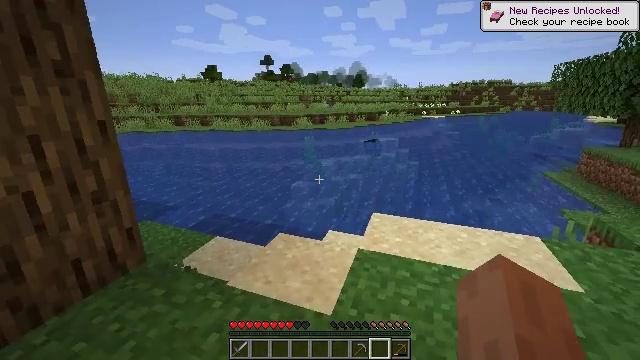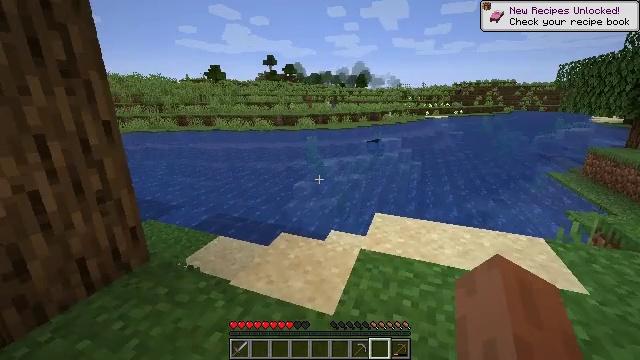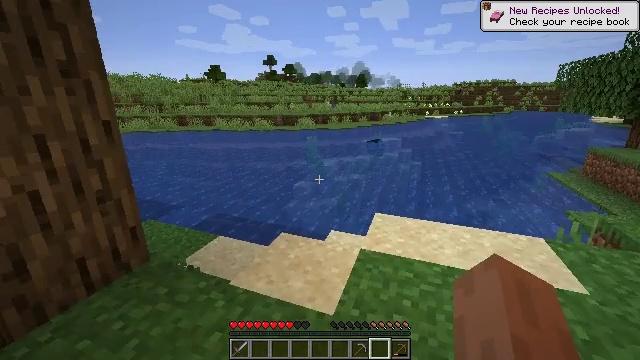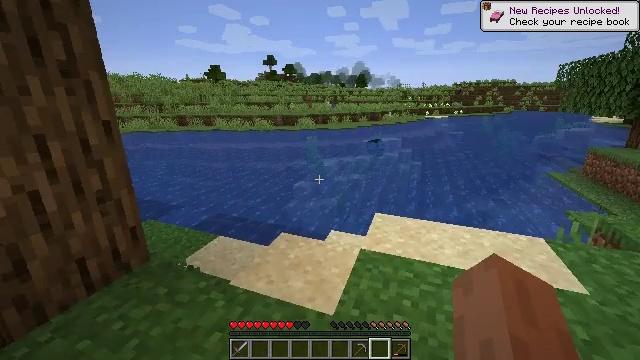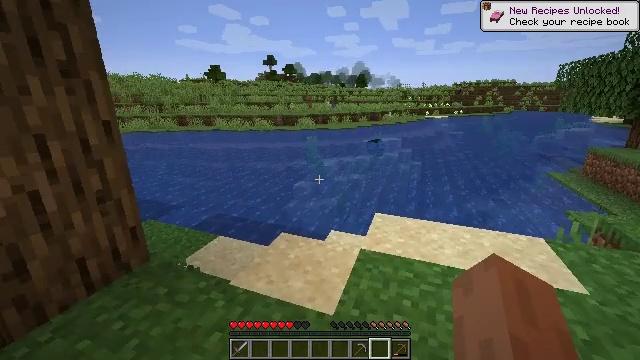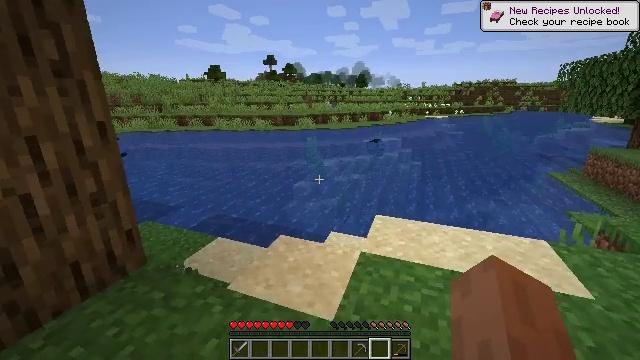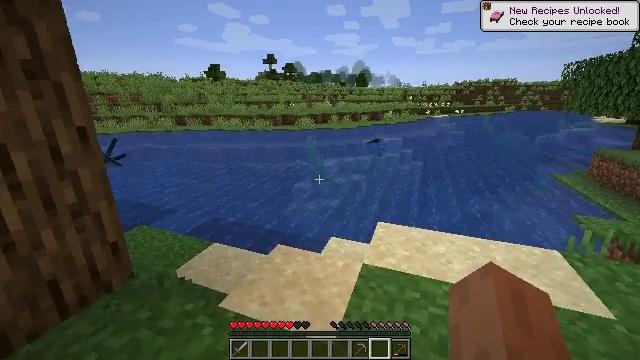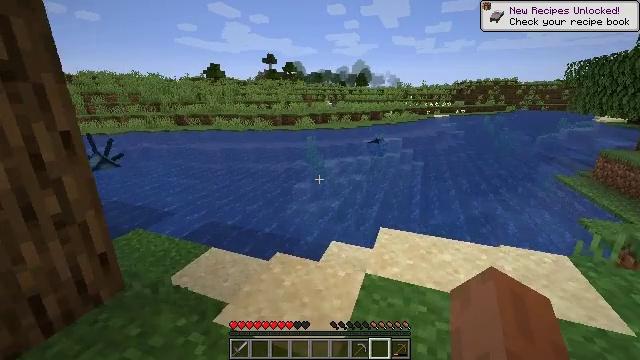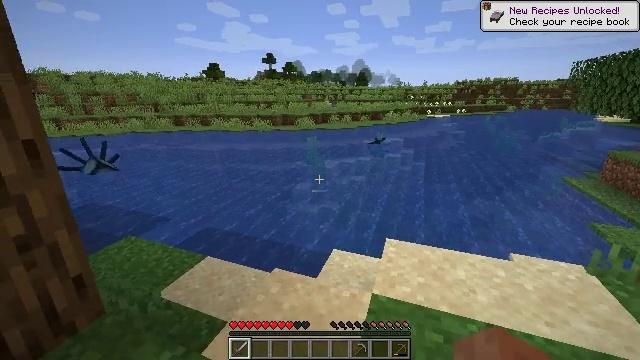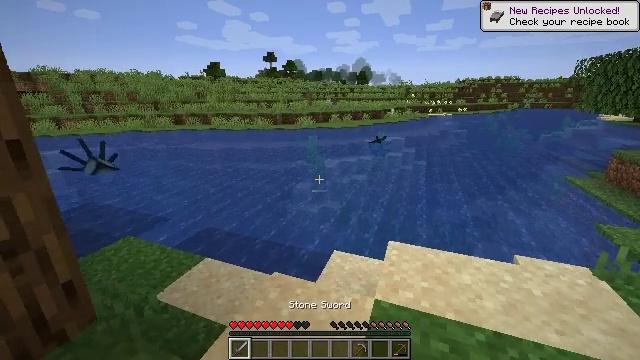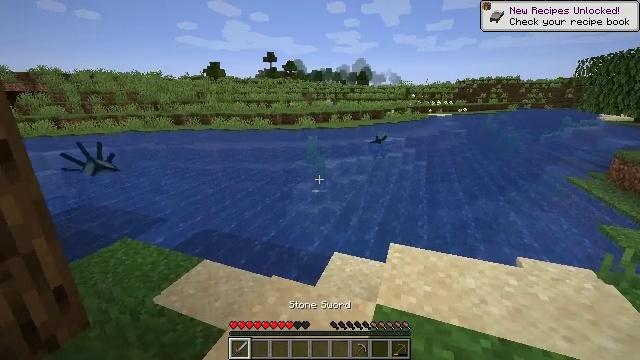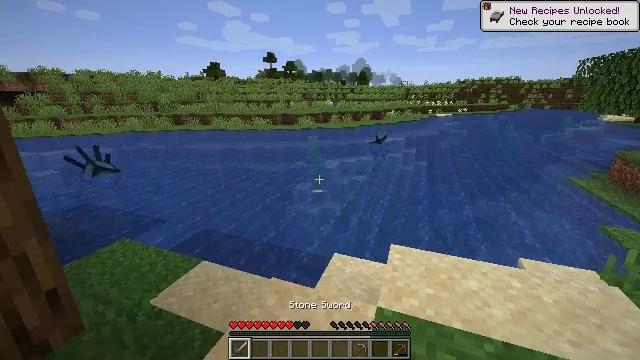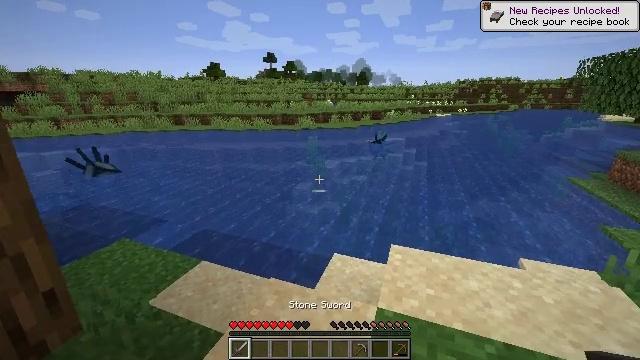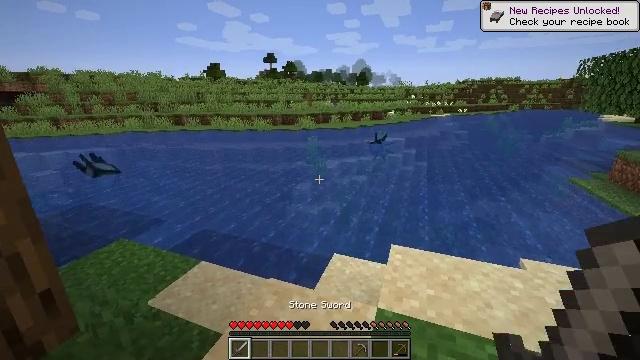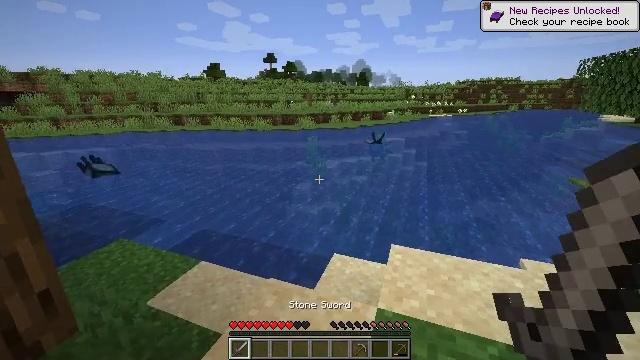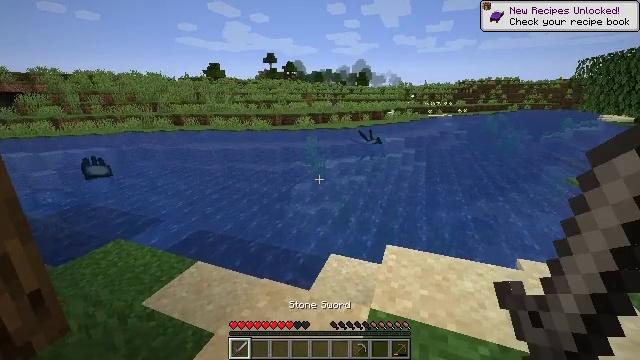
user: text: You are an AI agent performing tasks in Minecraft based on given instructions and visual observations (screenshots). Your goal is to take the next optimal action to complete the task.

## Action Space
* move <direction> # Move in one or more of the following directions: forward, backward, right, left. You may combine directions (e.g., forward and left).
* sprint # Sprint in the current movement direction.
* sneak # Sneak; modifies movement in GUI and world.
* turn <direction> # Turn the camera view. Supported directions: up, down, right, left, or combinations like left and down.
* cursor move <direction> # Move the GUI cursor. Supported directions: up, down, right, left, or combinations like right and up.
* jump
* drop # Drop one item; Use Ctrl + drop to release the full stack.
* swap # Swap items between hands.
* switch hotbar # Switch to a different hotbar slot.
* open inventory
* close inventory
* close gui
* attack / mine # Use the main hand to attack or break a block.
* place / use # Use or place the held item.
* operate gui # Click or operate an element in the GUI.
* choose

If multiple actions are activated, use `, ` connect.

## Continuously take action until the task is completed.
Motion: motion action
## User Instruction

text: Fish and kill the salmon.
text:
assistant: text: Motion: no_op
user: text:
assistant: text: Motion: no_op
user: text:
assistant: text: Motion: no_op
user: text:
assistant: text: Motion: no_op
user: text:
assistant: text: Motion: move forward
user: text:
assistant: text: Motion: move forward
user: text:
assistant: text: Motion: move forward
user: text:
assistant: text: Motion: move forward, switch to hotbar 1
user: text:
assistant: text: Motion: switch to hotbar 1
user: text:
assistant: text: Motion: switch to hotbar 1
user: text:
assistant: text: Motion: no_op
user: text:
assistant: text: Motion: no_op
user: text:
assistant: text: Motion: no_op
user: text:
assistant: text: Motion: no_op
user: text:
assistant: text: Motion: move right
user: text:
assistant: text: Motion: move right
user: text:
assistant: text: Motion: move right
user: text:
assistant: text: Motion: move right
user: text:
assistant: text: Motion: move right
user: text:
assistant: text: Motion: move right
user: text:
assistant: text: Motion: no_op
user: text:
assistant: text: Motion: move forward
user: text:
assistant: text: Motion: move forward
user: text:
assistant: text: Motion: move forward
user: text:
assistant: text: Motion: no_op
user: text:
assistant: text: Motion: no_op
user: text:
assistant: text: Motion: move forward
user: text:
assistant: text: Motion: move forward
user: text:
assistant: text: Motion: move forward
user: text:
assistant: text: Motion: move forward